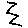
Label: zigzag